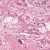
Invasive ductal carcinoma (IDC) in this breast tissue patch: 0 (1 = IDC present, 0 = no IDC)